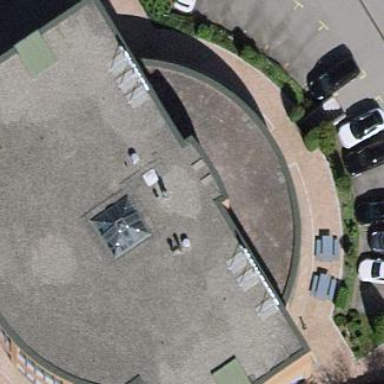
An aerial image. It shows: Building.